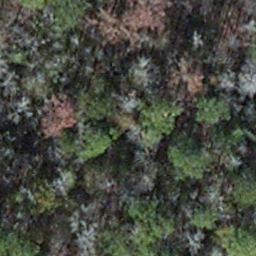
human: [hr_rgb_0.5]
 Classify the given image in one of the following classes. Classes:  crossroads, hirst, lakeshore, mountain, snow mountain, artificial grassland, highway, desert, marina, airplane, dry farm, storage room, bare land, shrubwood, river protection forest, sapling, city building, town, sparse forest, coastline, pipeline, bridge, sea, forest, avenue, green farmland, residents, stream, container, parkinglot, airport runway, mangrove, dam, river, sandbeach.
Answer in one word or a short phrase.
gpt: sapling